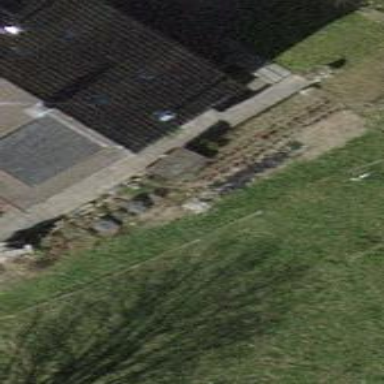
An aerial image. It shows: Terrace building.